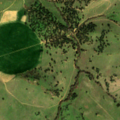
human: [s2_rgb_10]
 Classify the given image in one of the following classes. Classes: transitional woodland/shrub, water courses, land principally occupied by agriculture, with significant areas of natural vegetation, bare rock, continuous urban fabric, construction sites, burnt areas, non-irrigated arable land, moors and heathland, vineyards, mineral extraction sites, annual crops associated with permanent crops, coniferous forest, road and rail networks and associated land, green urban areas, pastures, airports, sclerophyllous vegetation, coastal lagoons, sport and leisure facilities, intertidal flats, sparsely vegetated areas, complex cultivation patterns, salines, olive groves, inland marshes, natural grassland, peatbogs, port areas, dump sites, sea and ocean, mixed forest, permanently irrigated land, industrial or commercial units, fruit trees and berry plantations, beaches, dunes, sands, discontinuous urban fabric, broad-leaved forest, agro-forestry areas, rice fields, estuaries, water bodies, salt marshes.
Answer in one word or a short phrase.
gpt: permanently irrigated land, pastures, annual crops associated with permanent crops, agro-forestry areas